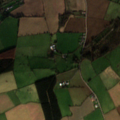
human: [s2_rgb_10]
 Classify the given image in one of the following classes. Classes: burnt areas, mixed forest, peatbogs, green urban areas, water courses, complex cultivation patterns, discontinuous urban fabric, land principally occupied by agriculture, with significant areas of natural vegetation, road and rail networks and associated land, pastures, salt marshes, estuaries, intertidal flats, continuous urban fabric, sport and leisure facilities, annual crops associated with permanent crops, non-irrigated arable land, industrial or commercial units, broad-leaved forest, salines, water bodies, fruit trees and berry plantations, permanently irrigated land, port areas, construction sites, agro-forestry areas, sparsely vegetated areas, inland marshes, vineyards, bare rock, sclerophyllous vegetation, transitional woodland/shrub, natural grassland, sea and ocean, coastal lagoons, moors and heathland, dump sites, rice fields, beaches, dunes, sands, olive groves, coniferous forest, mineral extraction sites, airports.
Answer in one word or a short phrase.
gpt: non-irrigated arable land, pastures, coniferous forest, transitional woodland/shrub